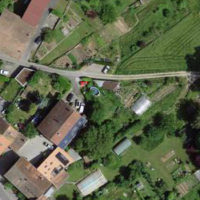
EUNIS habitat code: 55
Species observed at this site:
Corvus corone